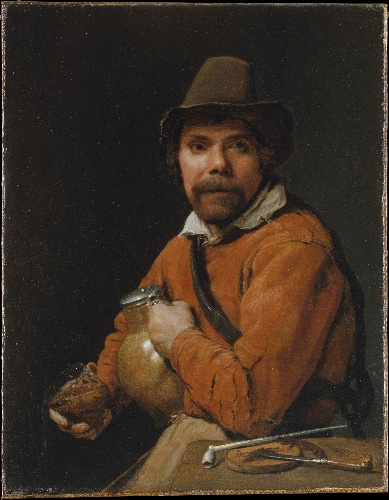
Title: Man Holding a Jug
Artist: Michiel Sweerts
Artist bio: Flemish, Brussels 1618–1664 Goa
Date: ca. 1660
Object type: Painting
Classification: Paintings
Medium: Oil on canvas
Dimensions: 19 3/8 x 15 3/8 in. (49.2 x 39.1 cm)
Department: European Paintings
Credit line: Gift of Herman and Lila Shickman, 2001
Accession year: 2001
Repository: Metropolitan Museum of Art, New York, NY
Tags: Jugs|Pipes|Men|Portraits